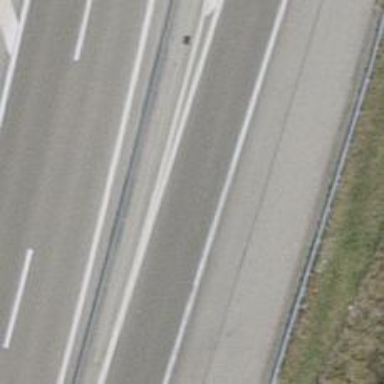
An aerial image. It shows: Asphalt motorway categorized as trunk road.